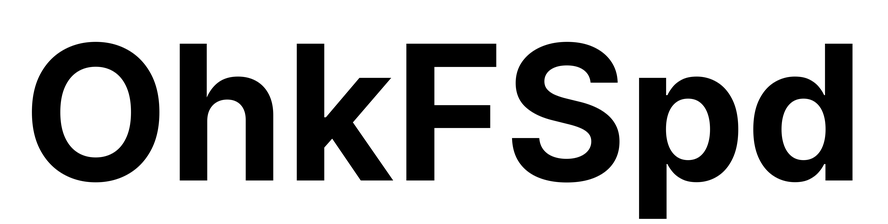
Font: Inter_Bold